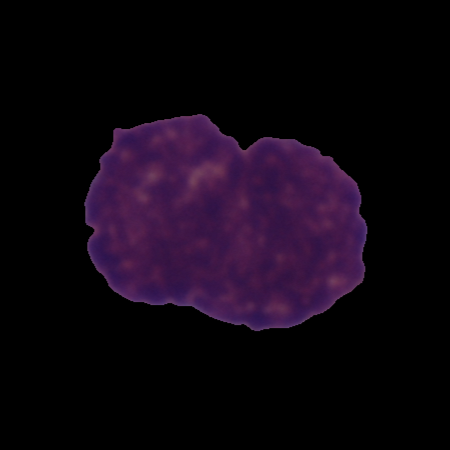
Label: cancer